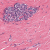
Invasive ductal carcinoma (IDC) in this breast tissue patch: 0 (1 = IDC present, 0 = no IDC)